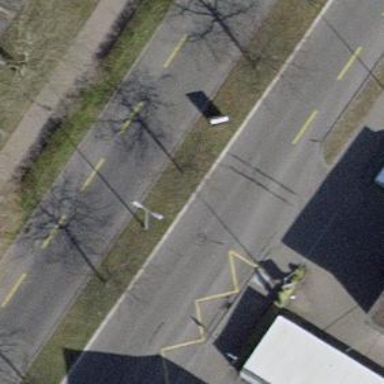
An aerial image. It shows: Public transport stop position.